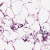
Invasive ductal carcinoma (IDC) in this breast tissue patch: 0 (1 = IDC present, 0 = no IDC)